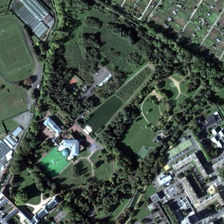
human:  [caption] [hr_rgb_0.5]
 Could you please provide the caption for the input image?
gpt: a large number of tall buildings have been built near the park .

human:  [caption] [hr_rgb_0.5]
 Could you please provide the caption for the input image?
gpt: the park has grown many tall trees .

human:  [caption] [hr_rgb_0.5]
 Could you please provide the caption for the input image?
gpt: the playgrounds are in the residential areas .

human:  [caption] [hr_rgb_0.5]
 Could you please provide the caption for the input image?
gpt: an island are in the middle of the lake .

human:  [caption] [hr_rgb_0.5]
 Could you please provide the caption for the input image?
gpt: the park has grown many tall trees .